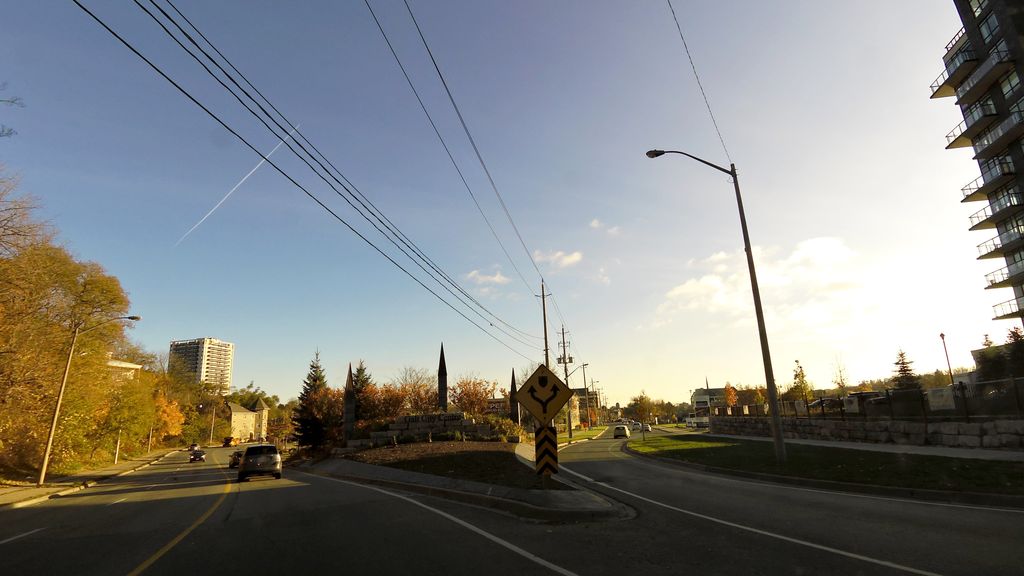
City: kitchener-waterloo